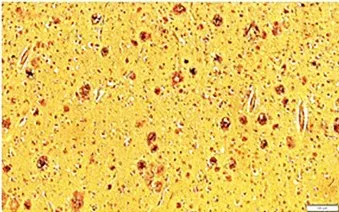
Macroscopic and microscopic findings of histopathological examination of brain tissue. (F) Plaques in the frontal cortex (AgNOR, magnification 100x).
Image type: pathology (immunostaining)